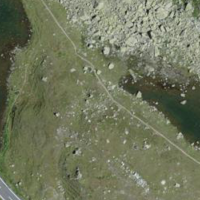
EUNIS habitat code: 31
Species observed at this site:
Eriophorum scheuchzeri